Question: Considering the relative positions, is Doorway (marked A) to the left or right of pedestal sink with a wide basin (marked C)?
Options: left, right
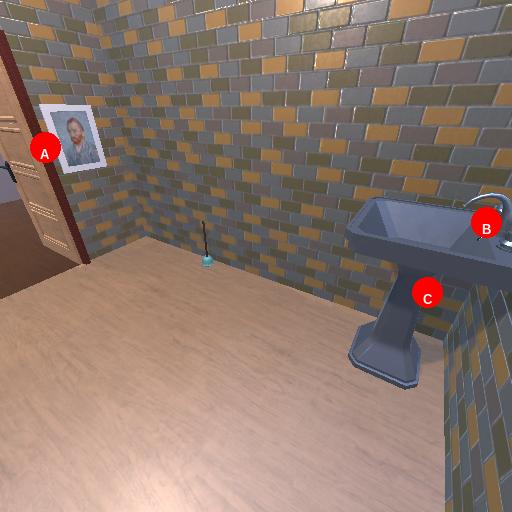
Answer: left